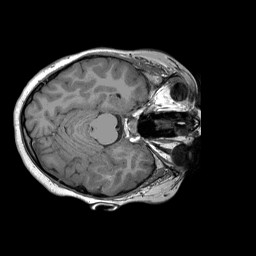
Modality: T1w
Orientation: coronal
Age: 12
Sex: male
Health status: ill